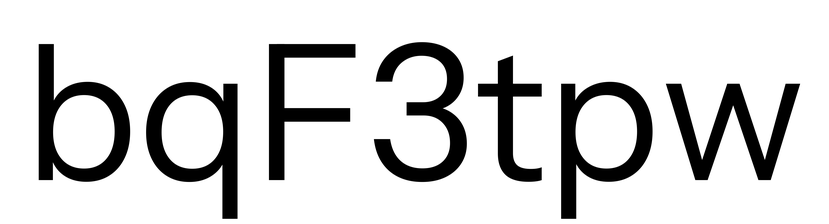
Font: InstrumentSans_Regular